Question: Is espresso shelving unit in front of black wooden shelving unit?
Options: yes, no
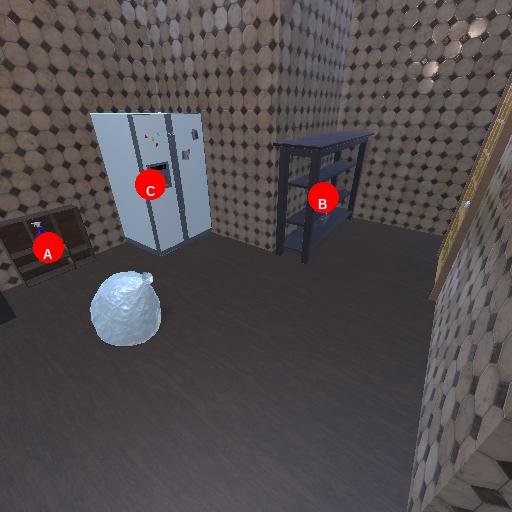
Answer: yes